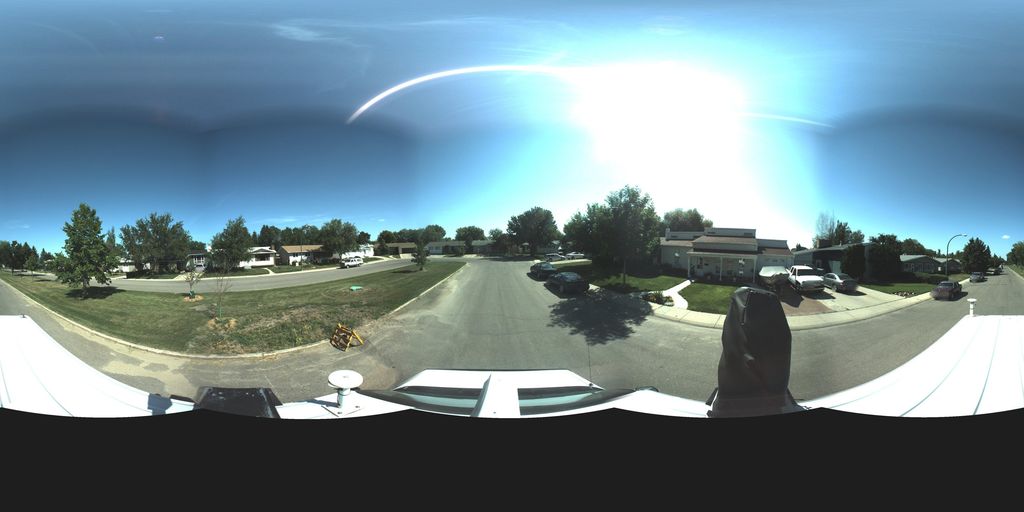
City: saskatoon